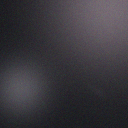
Screen state: off